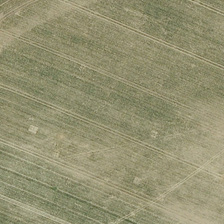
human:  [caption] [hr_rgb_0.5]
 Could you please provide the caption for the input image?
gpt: it is a large piece of meadow .

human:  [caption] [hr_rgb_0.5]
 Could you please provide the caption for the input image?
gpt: the meadow here is withered and yellow .

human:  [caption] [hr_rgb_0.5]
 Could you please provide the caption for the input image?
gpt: it is a large piece of meadow .

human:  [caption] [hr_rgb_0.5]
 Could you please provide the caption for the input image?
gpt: the meadow here is withered and yellow .

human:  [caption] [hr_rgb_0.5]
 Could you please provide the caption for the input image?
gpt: it is a large piece of meadow .